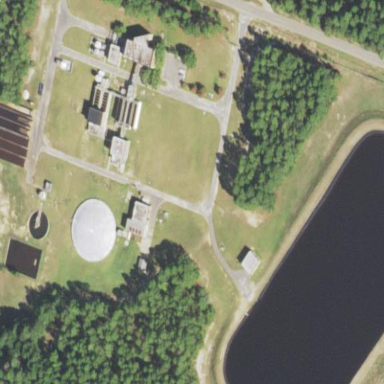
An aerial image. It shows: View of wastewater plant.